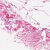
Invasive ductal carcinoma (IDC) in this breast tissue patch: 0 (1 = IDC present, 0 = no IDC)